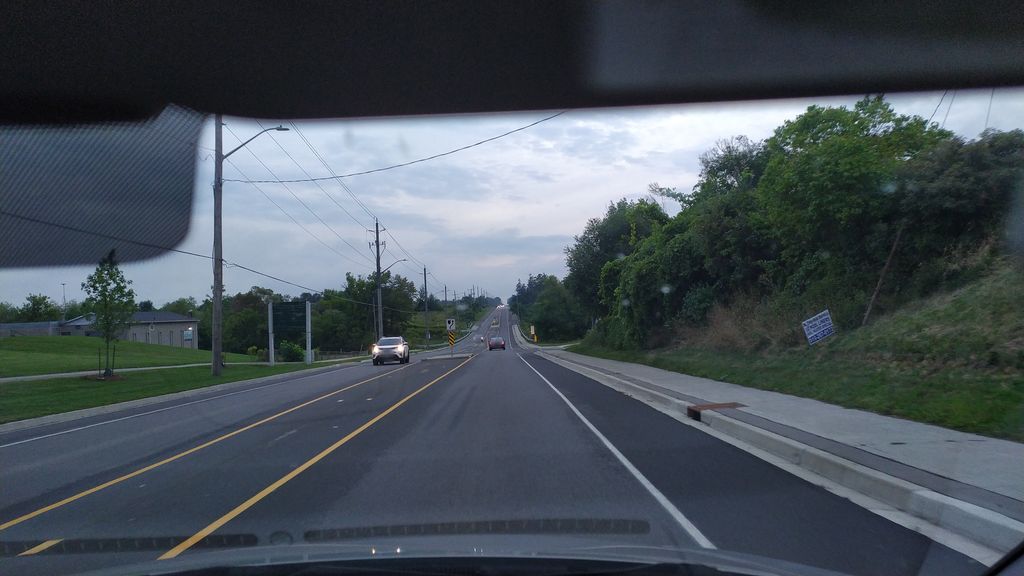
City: kitchener-waterloo